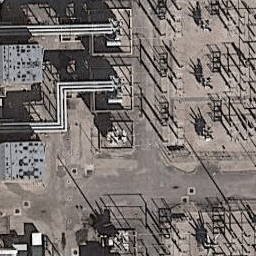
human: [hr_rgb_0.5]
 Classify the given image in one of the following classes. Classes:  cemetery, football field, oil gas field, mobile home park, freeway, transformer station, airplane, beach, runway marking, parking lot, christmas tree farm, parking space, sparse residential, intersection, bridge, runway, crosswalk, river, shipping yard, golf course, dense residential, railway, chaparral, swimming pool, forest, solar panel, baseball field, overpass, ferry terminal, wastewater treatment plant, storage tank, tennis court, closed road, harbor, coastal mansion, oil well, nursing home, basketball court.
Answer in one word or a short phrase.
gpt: transformer station